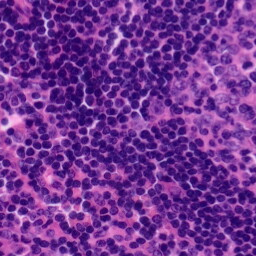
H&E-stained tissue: Tonsil